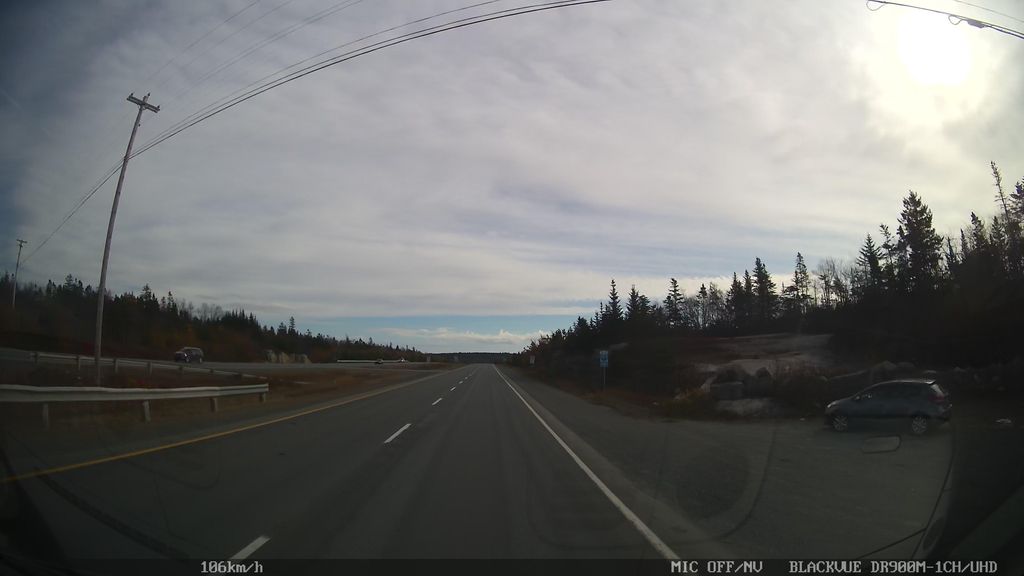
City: halifax